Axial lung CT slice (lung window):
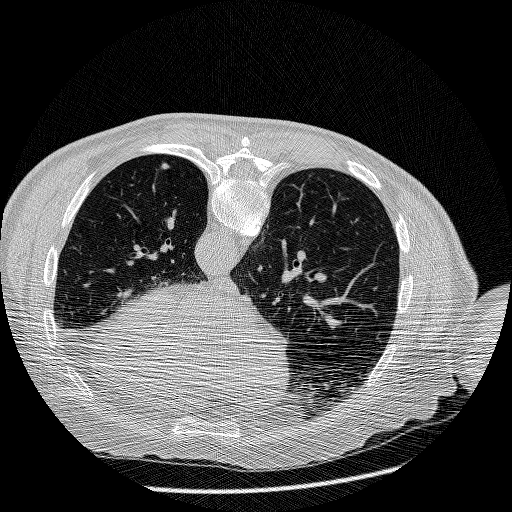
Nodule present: yes
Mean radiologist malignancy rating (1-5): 2.75